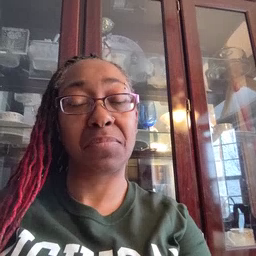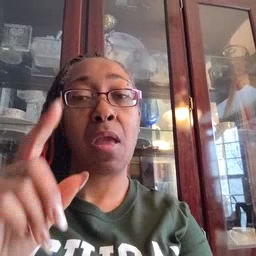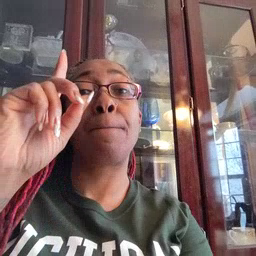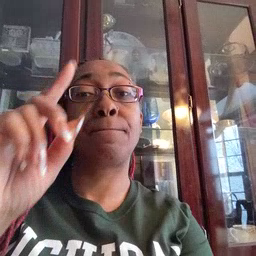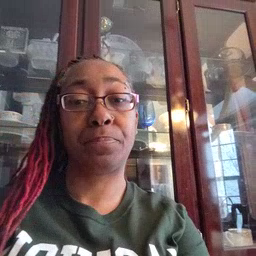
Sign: up